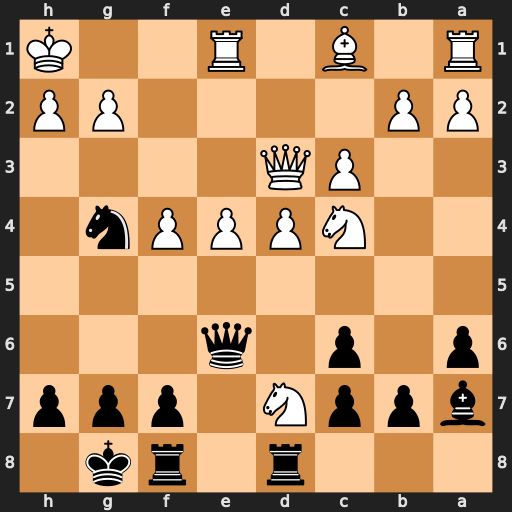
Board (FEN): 3r1rk1/bppN1ppp/p1p1q3/8/2NPPPn1/2PQ4/PP4PP/R1B1R2K
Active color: b
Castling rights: -
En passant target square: -
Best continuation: Nf2+ Kg1 Nxd3